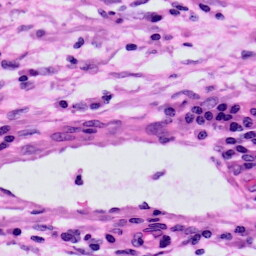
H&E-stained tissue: Skin